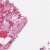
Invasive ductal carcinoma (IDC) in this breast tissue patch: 0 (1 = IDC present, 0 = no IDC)